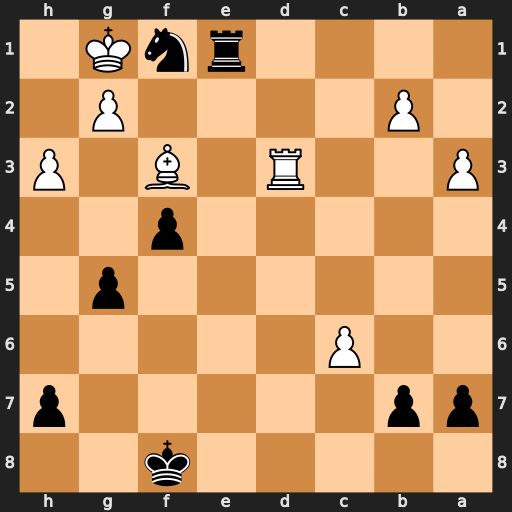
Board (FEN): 5k2/pp5p/2P5/6p1/5p2/P2R1B1P/1P4P1/4rnK1
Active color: b
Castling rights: -
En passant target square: -
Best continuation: Ng3+ Kf2 Rf1#